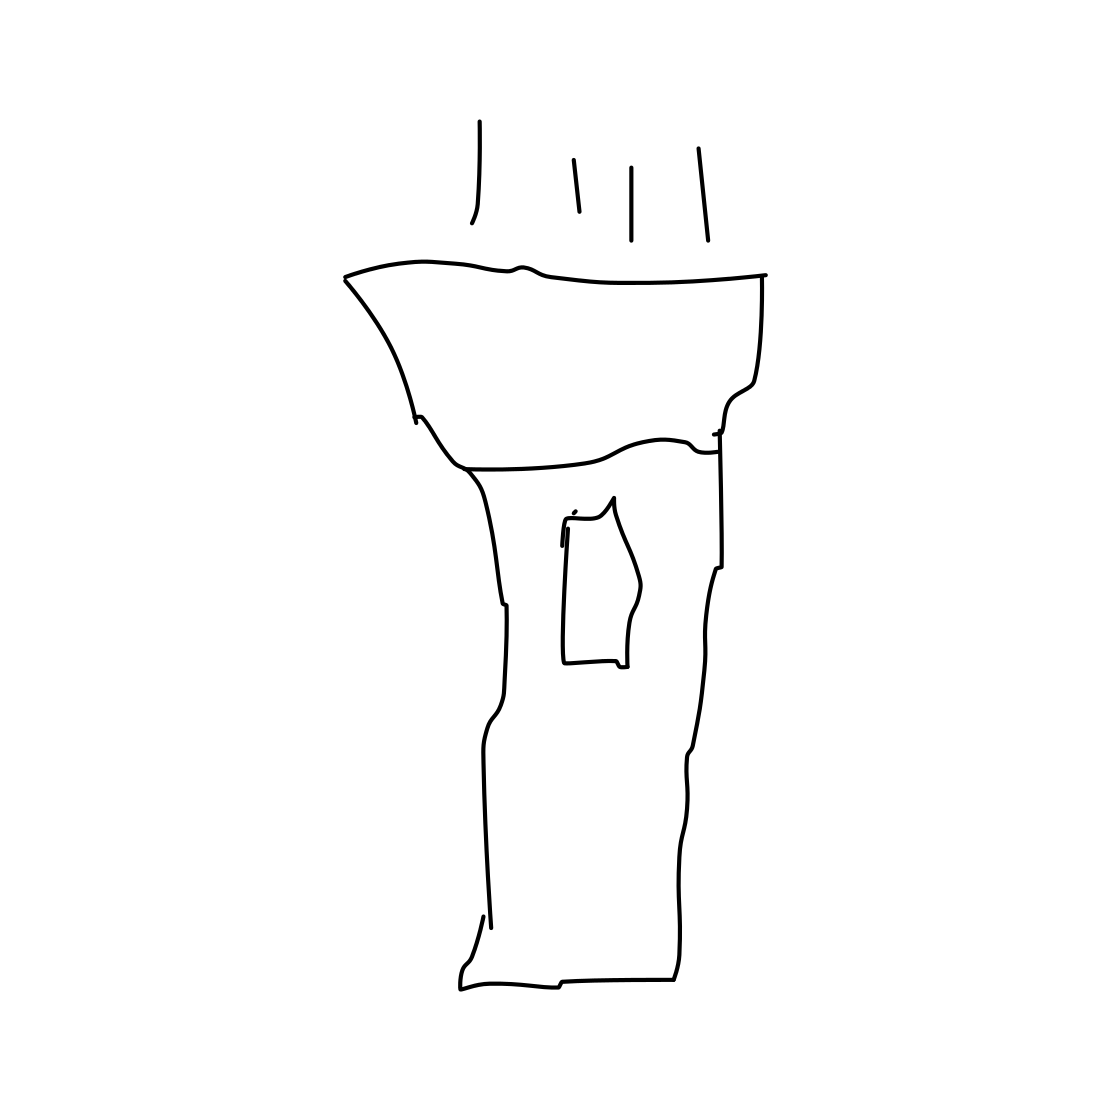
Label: flashlight